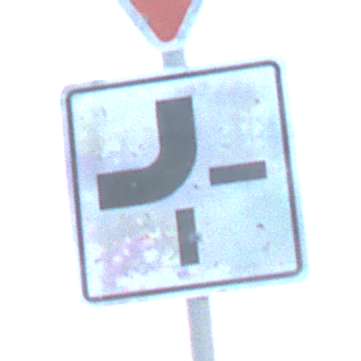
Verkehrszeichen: VerlaufVorfahrtsstrasse2
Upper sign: VorfahrtGewaehren
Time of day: SunriseSunset
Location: Outdoor (Nature)
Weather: Clear
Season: NotSpecified
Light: Natural